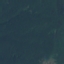
Land use / land cover: Forest